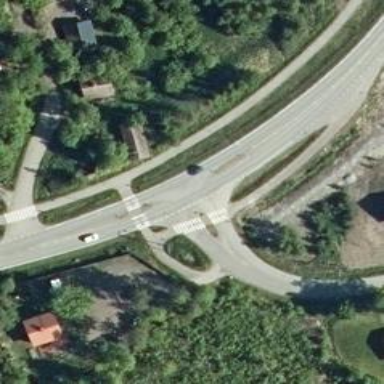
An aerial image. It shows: Cycleway.